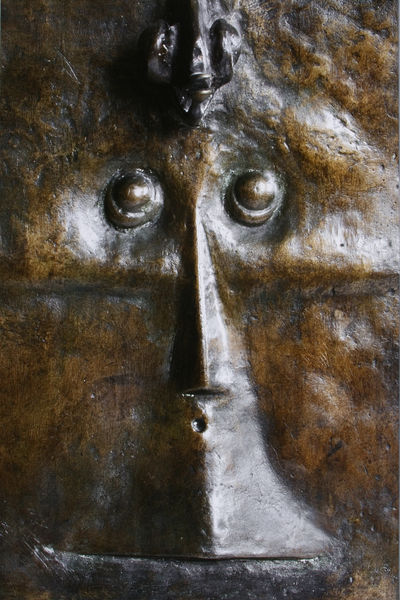
Titel: L'oiseau-tête (Detail), Der Vogelkopf (Detail)
Künstler: Max Ernst
Institution: Privatsammlung
Schlagwörter: schatten, dreieck, braun, licht, mund, nase, augen, gesicht, affe, spanien, orang, detail, glanz, bronze, plastik, surrealismus, foto, maske, linie, picasso, miro, gorilla, glupschaugen